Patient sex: M
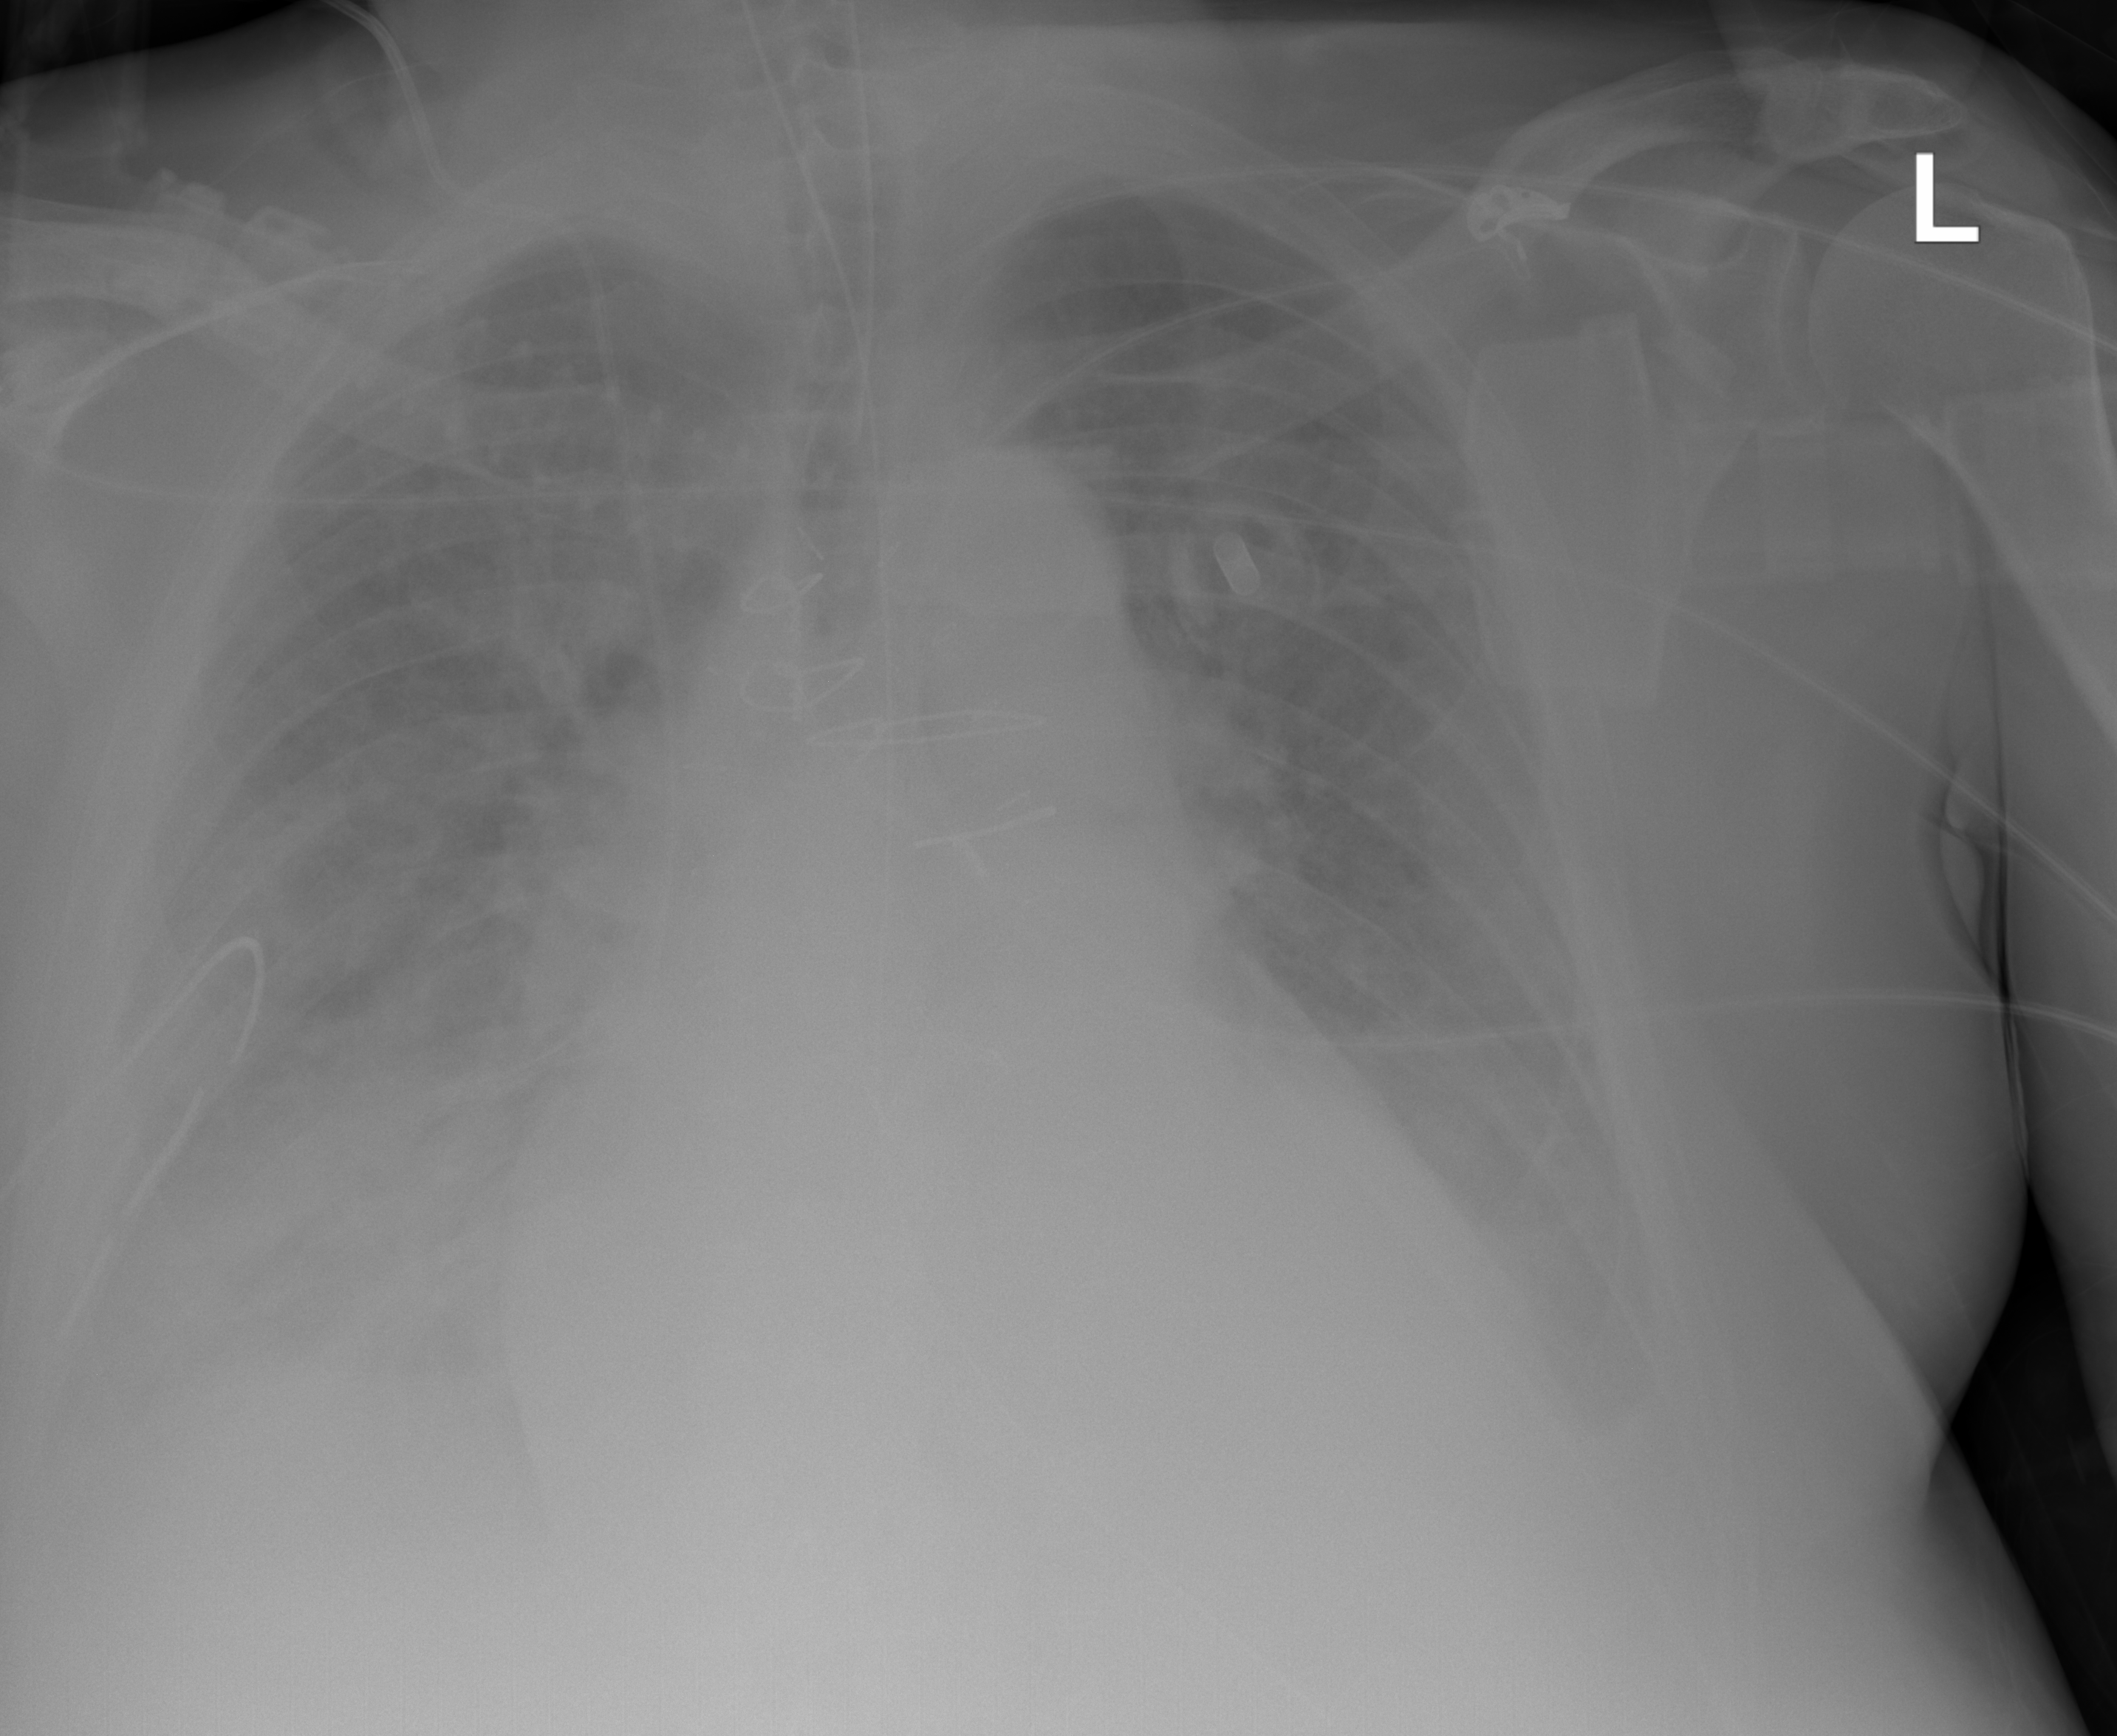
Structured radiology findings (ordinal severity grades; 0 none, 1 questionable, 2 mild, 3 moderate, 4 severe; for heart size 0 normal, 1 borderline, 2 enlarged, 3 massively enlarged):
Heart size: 2
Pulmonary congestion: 2
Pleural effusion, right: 2
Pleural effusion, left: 2
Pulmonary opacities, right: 0
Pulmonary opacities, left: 2
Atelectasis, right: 2
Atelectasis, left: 2